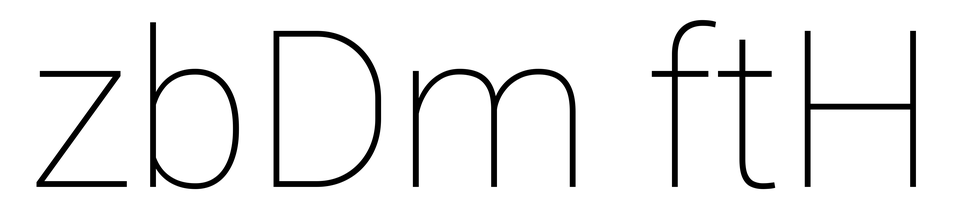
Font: Roboto_Thin